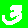
Digit: 3